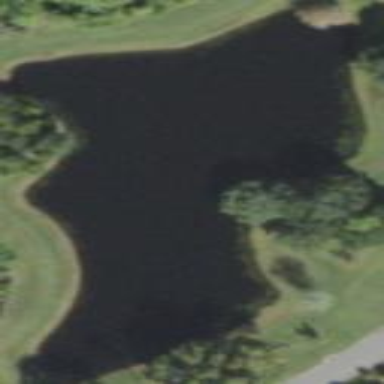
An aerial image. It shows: Peaceful pond surrounded by nature.